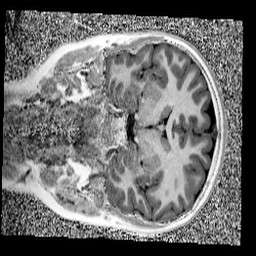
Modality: UNIT1
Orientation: coronal
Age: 9
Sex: female
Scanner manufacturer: siemens
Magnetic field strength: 3 T
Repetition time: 4 s
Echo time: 0.00299 s